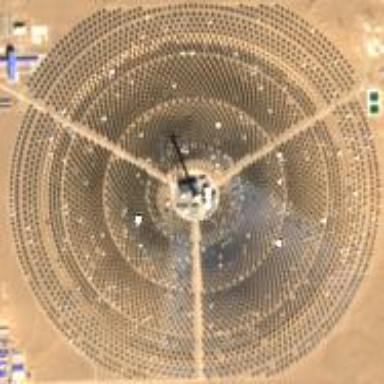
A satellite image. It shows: Solar power plant.